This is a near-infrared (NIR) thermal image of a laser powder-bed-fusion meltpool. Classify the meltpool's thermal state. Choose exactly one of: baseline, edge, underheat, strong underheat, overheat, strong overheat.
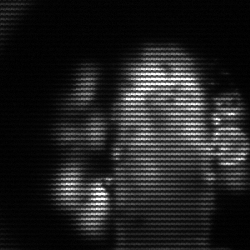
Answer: strong underheat